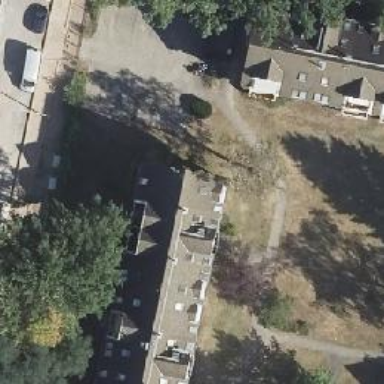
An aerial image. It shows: View of apartment building.